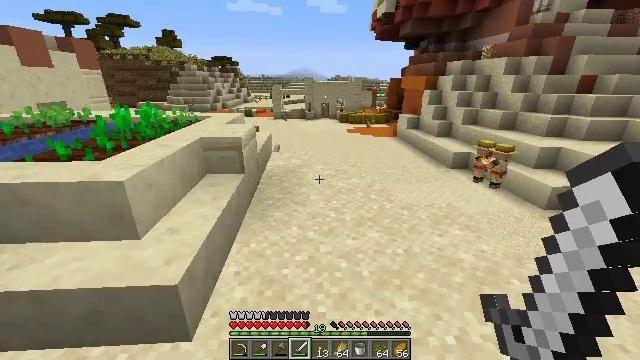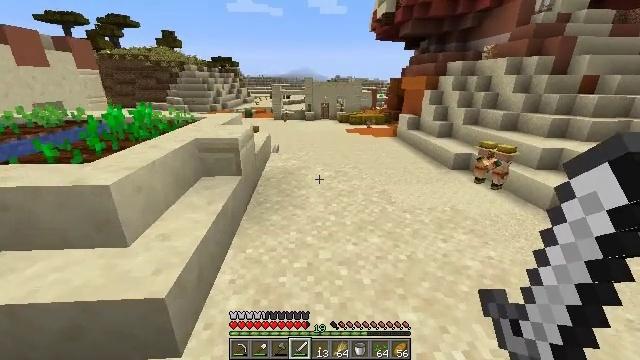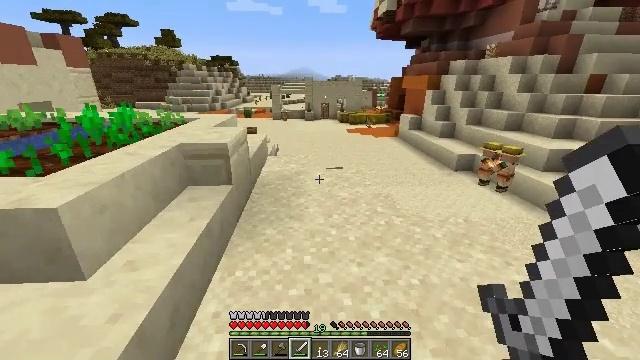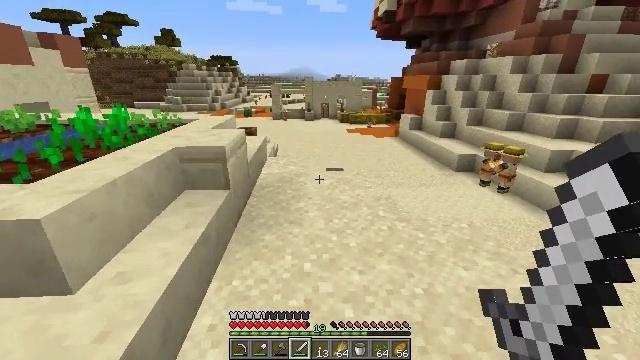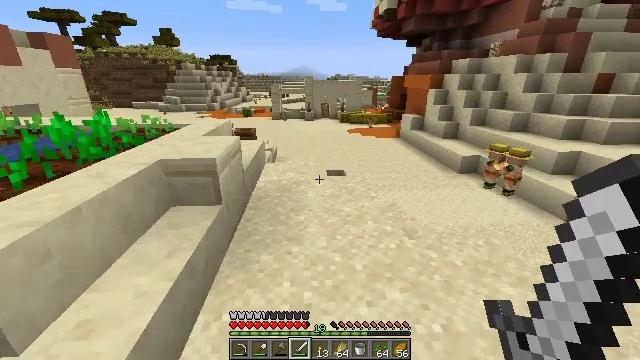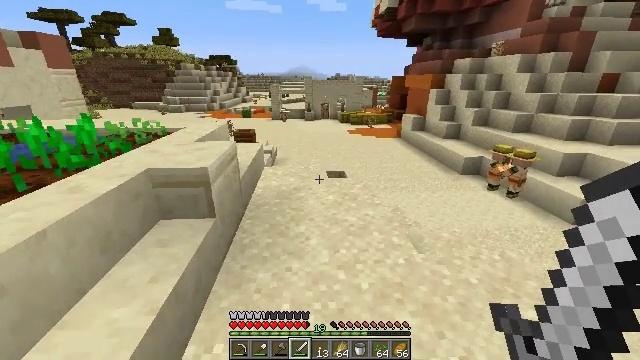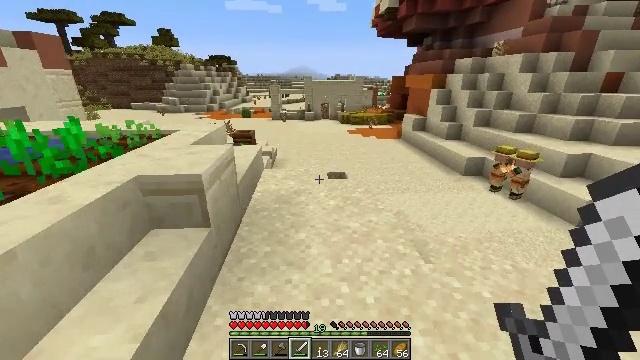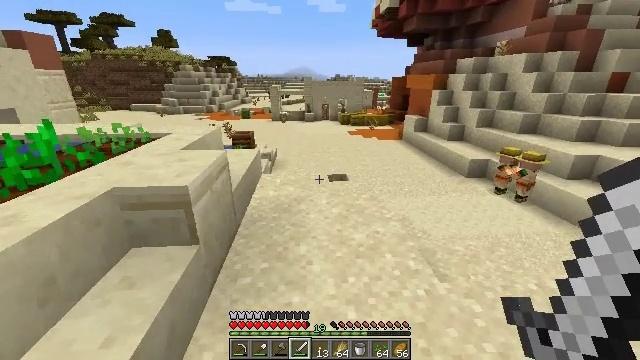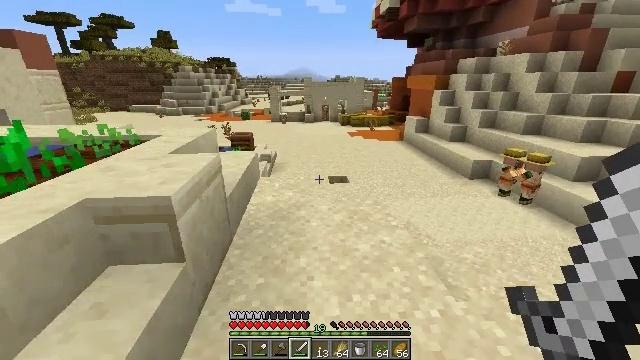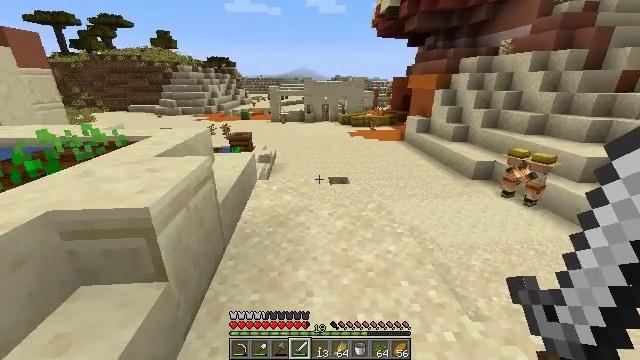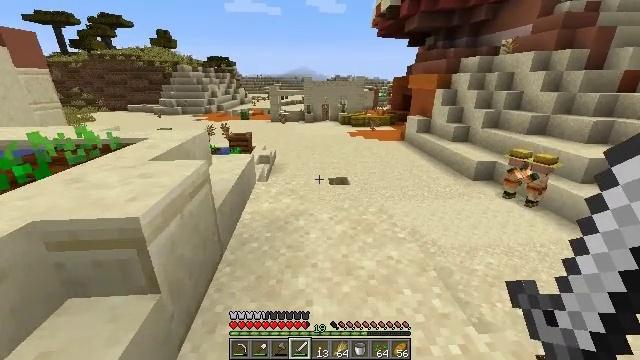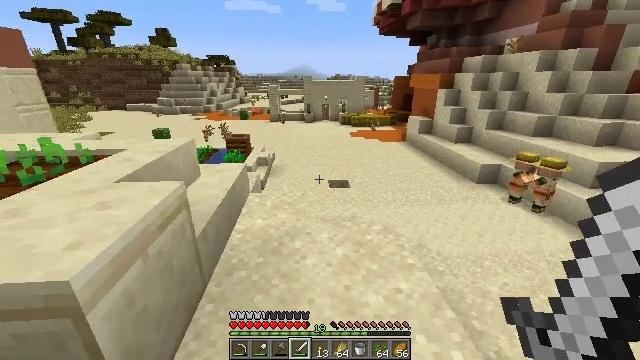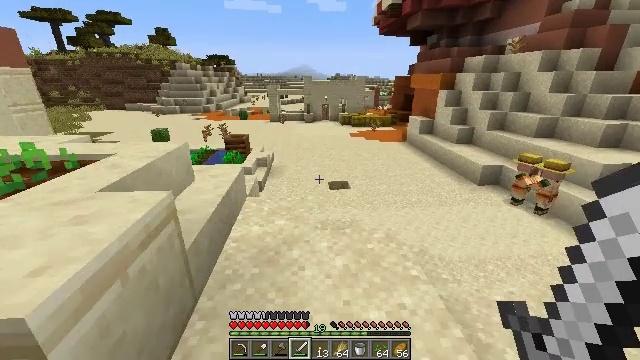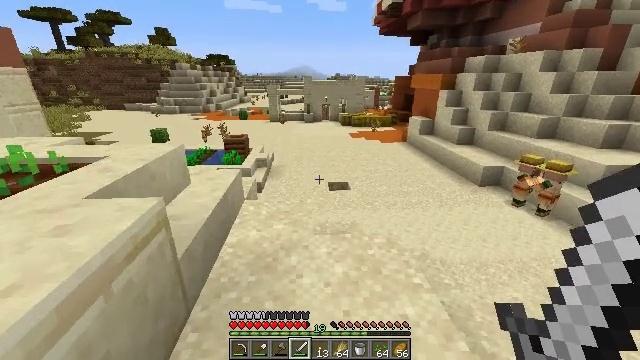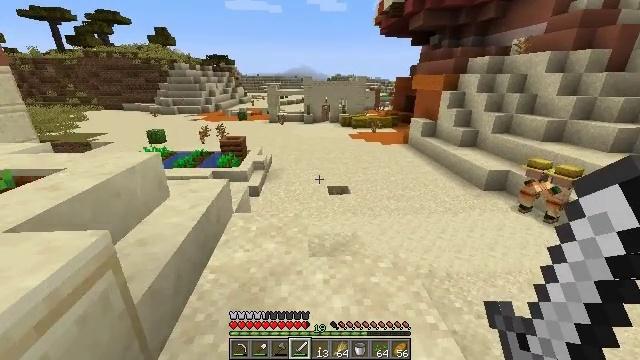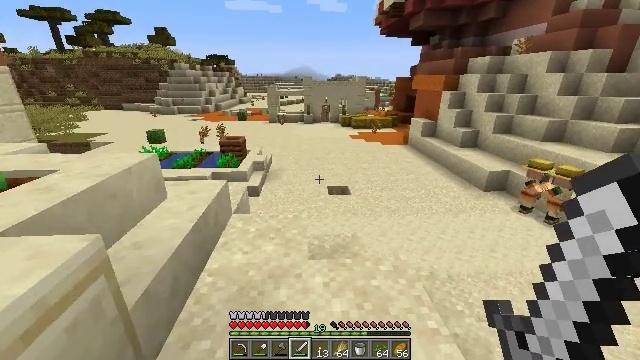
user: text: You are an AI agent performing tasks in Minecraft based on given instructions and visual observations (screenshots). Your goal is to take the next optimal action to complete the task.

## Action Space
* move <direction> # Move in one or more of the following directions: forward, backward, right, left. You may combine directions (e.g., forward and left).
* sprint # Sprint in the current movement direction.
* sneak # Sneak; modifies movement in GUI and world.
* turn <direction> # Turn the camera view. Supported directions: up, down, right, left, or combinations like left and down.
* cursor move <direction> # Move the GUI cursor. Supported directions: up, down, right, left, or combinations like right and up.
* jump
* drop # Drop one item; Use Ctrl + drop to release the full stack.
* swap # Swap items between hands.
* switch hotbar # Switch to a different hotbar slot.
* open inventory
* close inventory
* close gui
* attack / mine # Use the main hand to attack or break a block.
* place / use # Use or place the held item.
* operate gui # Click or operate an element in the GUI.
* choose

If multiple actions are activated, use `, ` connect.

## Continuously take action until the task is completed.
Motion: motion action
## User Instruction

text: drop lime bed
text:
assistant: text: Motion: move forward, attack / mine
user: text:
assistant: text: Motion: move forward, attack / mine
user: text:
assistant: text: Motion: move forward, attack / mine
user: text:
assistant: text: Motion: move forward, attack / mine
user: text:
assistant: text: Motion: move forward, attack / mine
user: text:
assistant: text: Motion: move forward, attack / mine
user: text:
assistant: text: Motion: move forward, attack / mine
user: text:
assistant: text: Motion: move forward, attack / mine
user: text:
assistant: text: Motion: move forward, attack / mine
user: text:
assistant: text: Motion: move forward, attack / mine
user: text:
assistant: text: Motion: move forward, attack / mine
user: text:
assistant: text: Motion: move forward, attack / mine
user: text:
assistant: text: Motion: move forward, attack / mine
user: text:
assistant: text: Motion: move forward, attack / mine
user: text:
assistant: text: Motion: move forward, attack / mine
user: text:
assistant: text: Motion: move forward, attack / mine
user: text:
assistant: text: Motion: move forward, attack / mine
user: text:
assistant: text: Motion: move forward, attack / mine
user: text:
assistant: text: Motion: move forward, attack / mine
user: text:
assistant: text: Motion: move forward, attack / mine
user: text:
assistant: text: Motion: move forward, turn left, attack / mine
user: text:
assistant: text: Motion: move forward, attack / mine
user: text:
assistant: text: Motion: move forward, attack / mine
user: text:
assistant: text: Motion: move forward, attack / mine
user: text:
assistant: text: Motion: move forward, attack / mine
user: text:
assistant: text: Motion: move forward, attack / mine
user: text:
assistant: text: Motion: move forward, attack / mine
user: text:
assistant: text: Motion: move forward, attack / mine
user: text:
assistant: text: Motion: move forward, attack / mine
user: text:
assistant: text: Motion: move forward, attack / mine